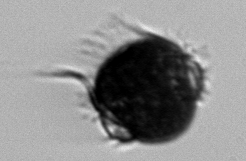
Label: Mesodinium